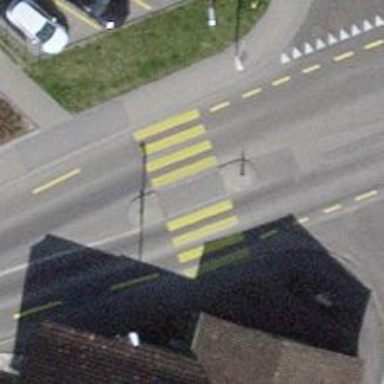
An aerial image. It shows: Uncontrolled zebra crossing with marked island on the road.